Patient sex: M
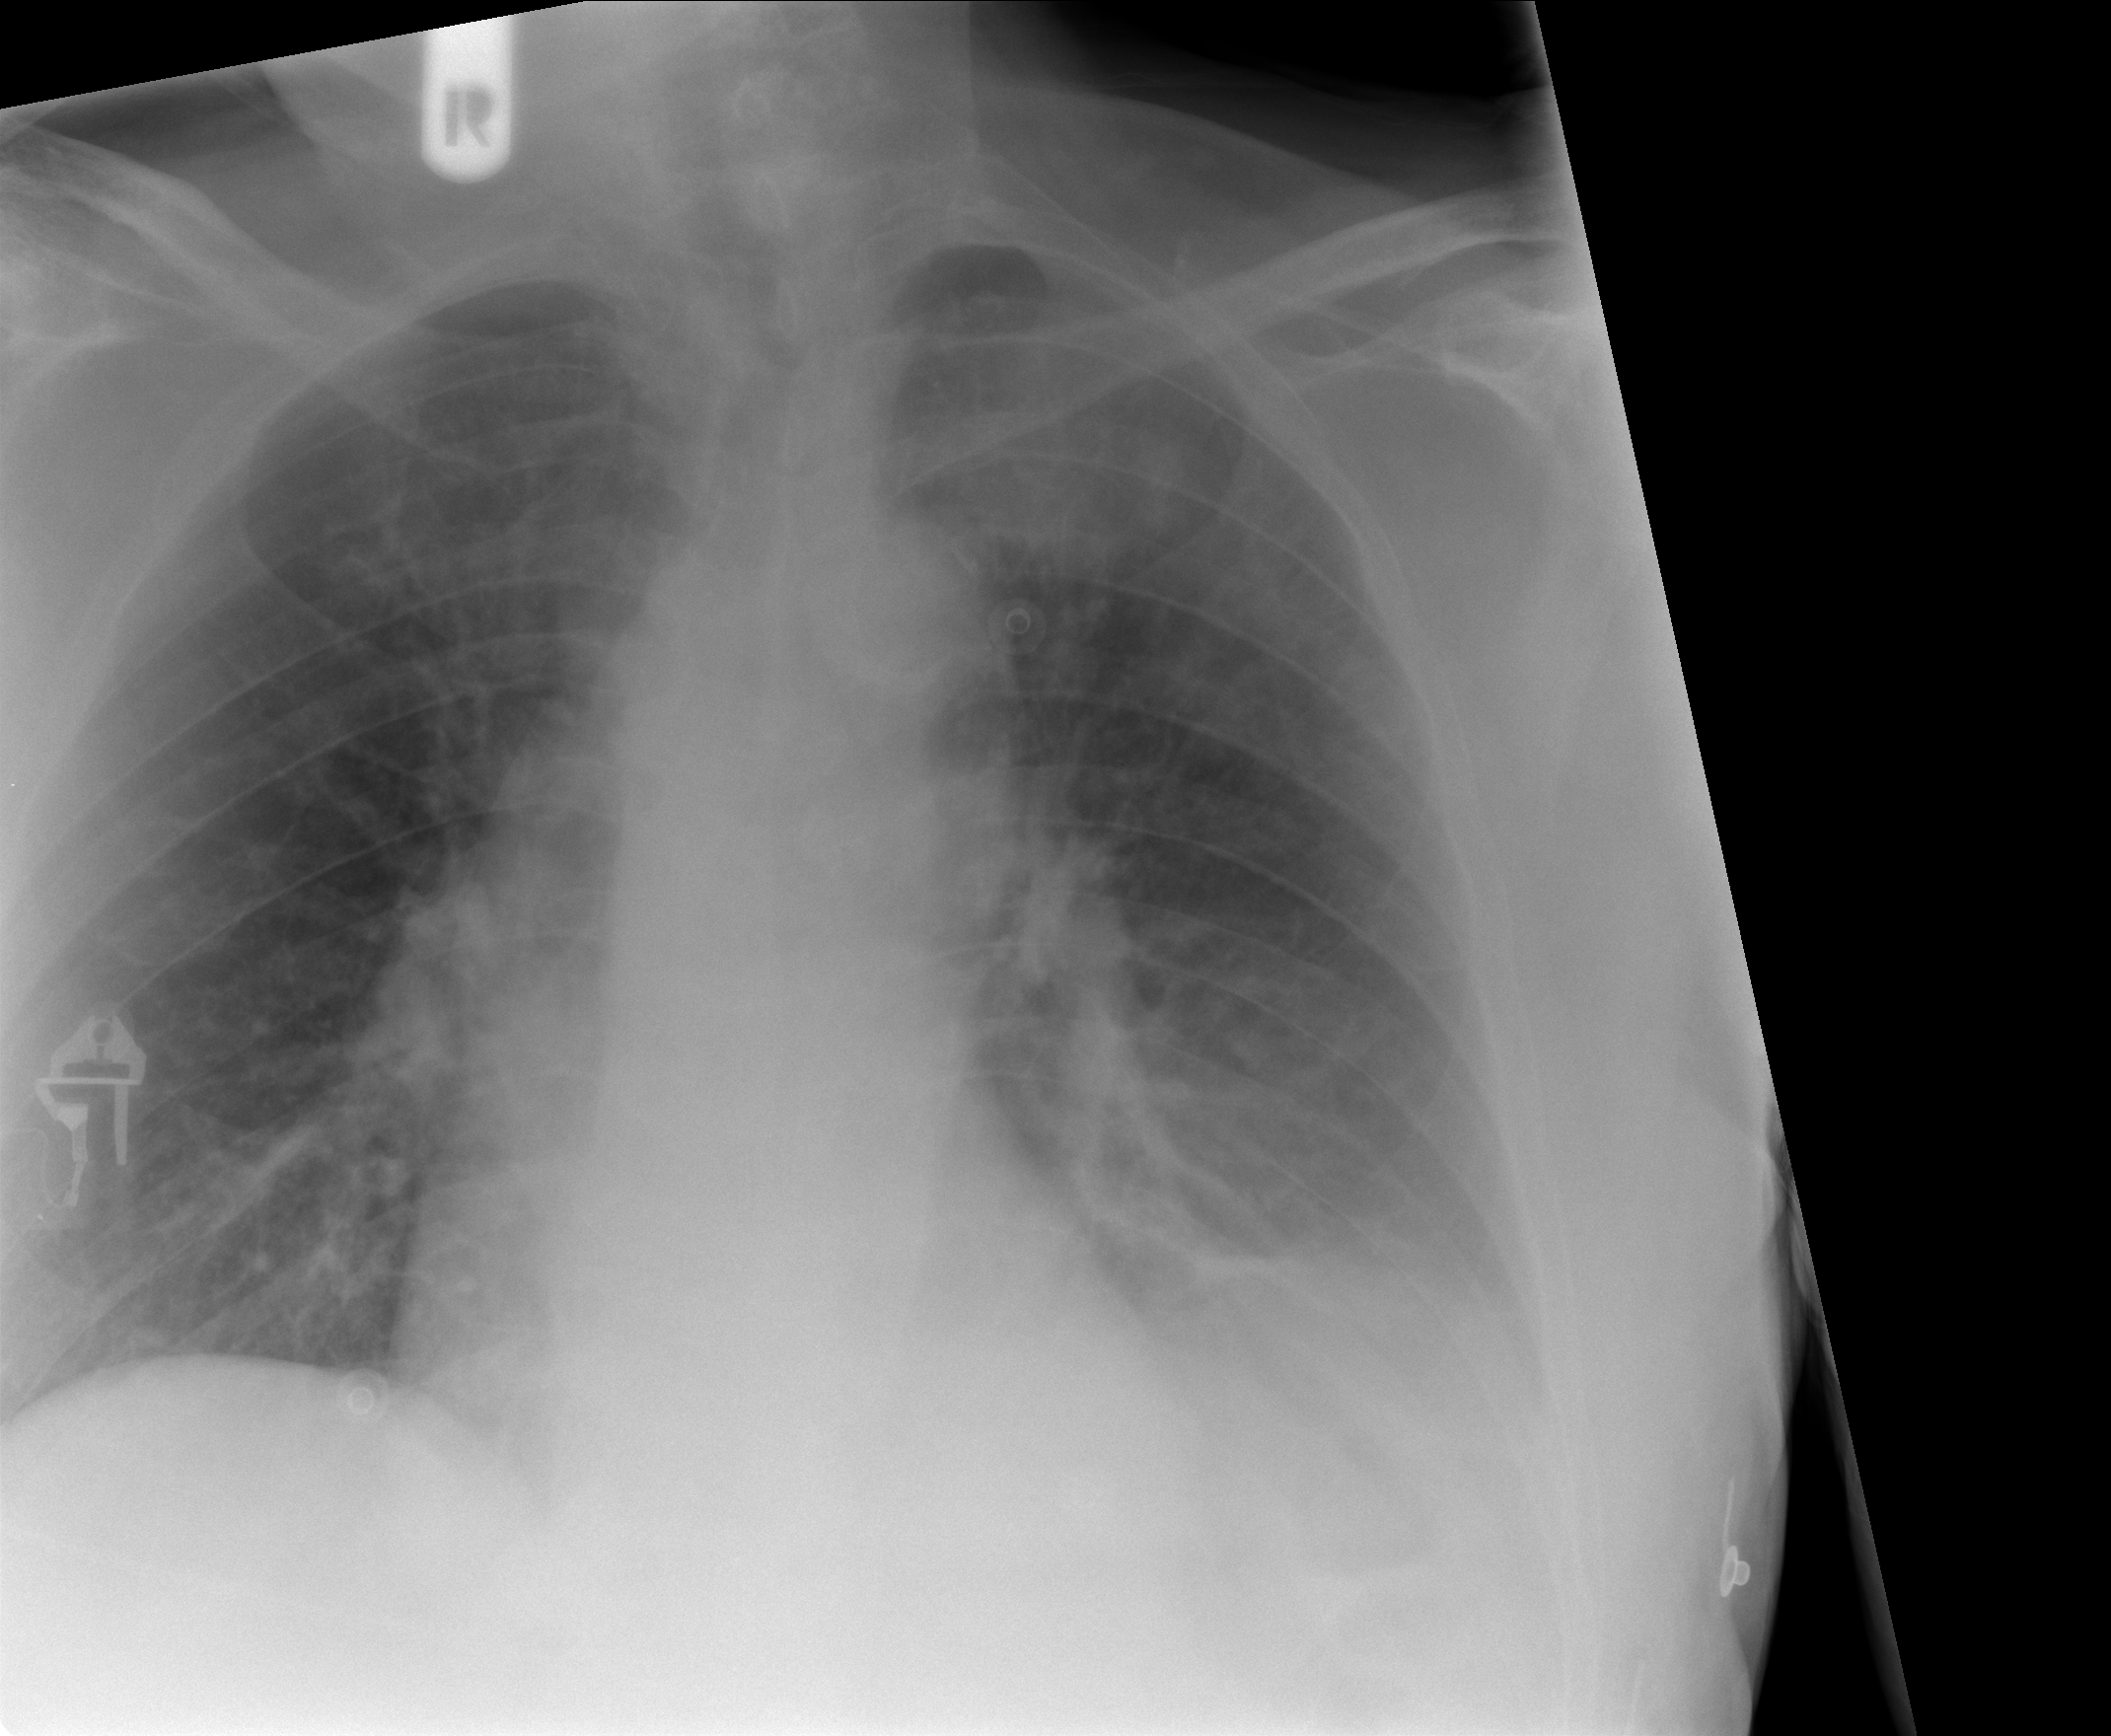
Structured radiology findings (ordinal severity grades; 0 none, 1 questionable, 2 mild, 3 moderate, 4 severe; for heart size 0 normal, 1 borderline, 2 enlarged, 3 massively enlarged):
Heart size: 0
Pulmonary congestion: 0
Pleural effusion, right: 0
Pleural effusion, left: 2
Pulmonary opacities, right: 0
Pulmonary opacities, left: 0
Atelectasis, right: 0
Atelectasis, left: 2